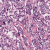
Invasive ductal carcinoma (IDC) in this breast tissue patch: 1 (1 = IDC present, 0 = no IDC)